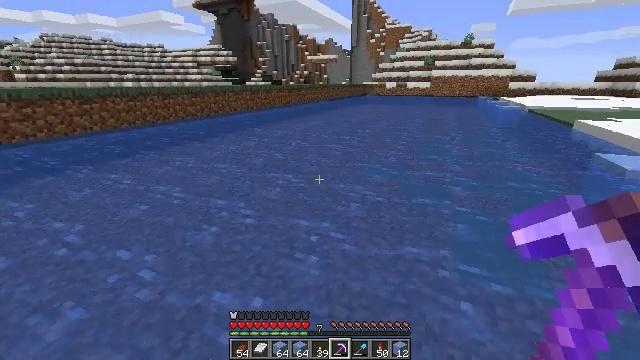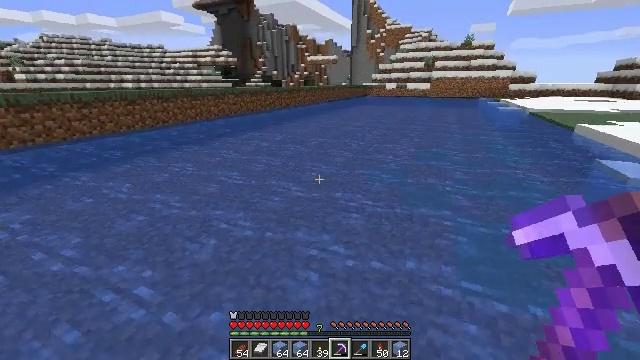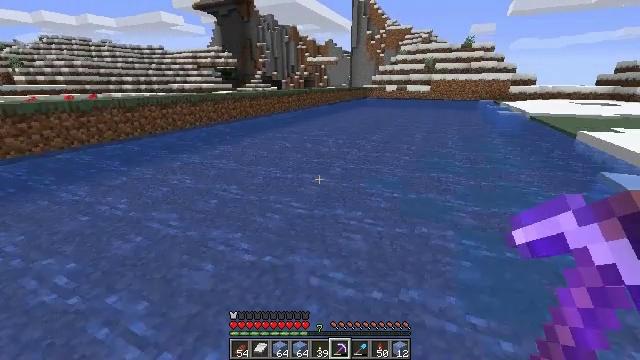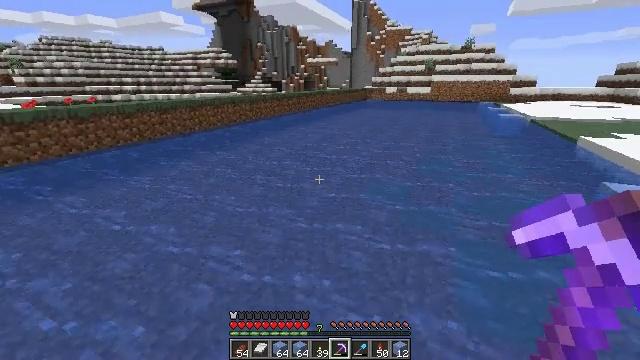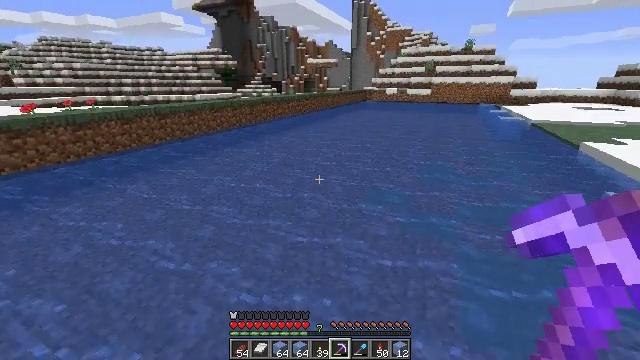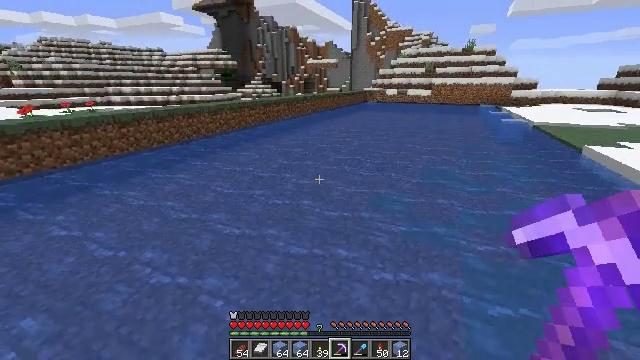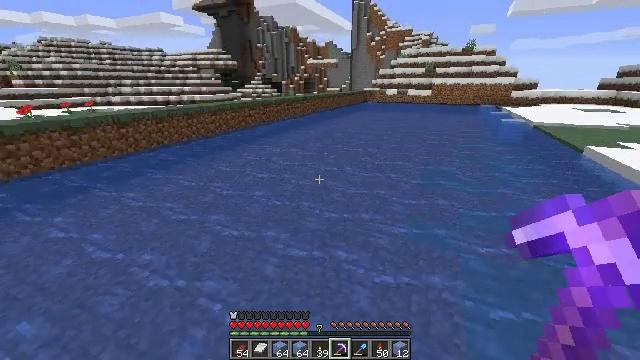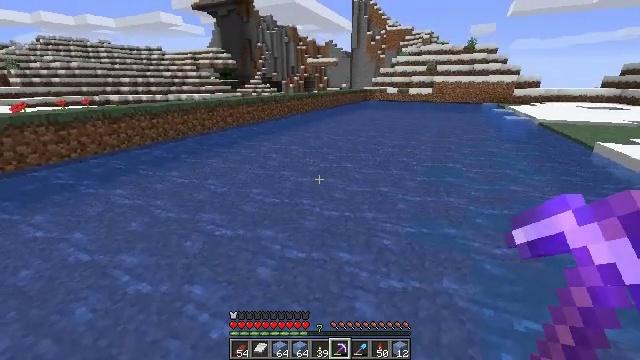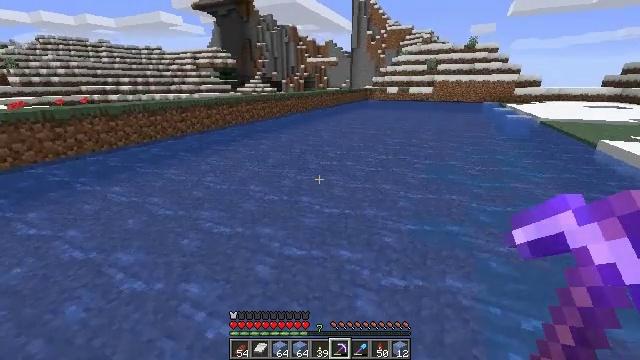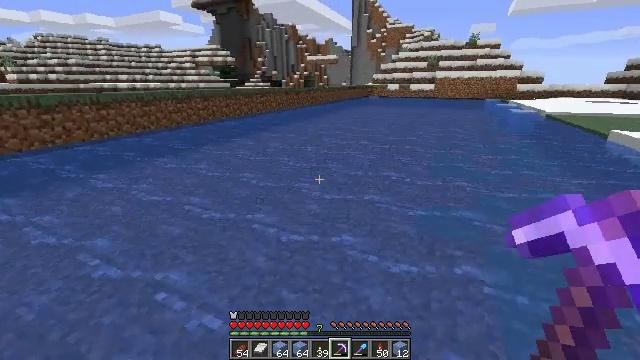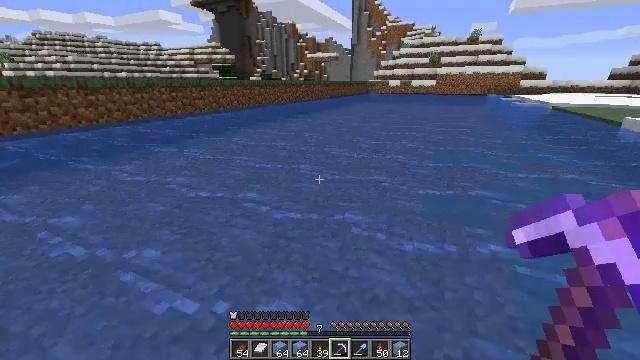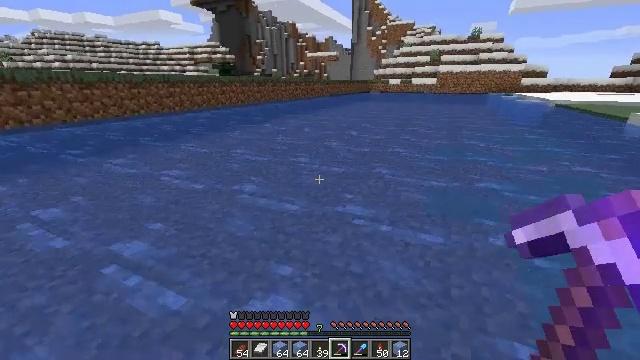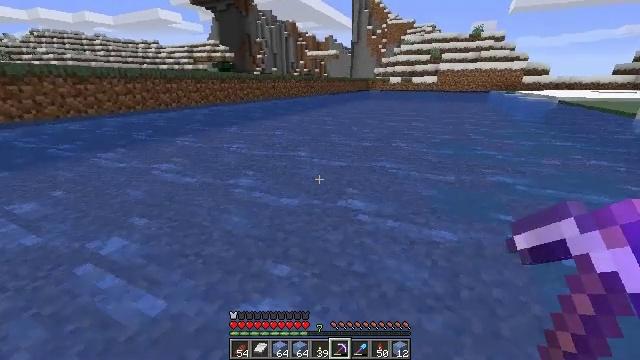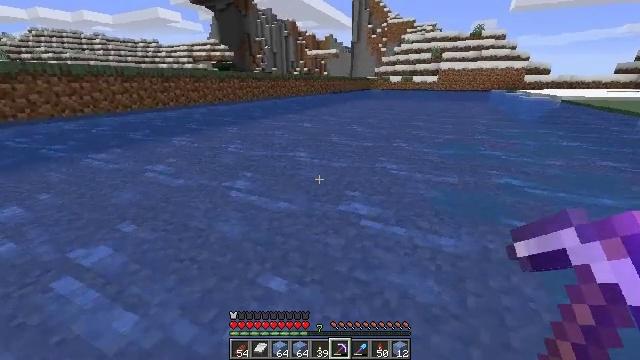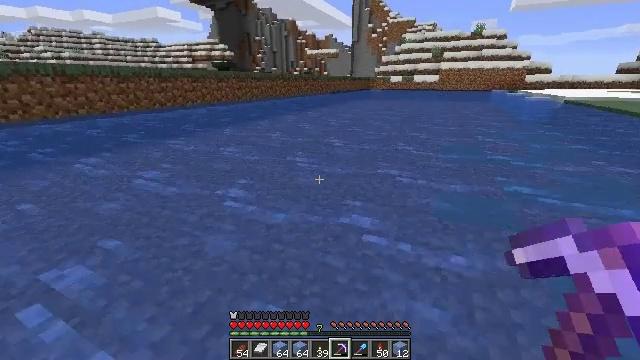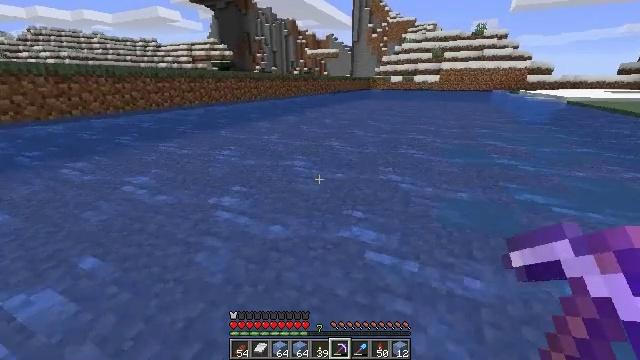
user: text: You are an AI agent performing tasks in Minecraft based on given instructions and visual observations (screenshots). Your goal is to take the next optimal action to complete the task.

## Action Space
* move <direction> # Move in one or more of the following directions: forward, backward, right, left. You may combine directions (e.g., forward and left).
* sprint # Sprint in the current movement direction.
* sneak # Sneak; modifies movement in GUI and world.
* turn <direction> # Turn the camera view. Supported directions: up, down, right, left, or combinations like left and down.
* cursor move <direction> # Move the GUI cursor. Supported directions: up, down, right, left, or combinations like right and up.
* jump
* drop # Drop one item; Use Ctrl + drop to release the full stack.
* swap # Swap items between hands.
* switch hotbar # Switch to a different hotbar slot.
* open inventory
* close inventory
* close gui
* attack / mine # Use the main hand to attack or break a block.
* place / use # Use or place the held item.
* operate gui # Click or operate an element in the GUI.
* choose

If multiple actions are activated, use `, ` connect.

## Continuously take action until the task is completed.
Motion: motion action
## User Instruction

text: Mine ice to use in an ice pathway.
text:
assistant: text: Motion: move forward, jump
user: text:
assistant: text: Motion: move forward, jump
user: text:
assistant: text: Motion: move forward, jump
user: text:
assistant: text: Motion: move forward, jump
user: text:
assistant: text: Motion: move forward, jump
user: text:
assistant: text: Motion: move forward, jump
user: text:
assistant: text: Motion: move forward, jump
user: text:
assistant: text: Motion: move forward
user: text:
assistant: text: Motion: move forward
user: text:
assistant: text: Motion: move forward
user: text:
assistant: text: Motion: move forward
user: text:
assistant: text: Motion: move forward
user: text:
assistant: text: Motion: move forward
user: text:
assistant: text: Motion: move forward
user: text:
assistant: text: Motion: move forward
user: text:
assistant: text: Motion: move forward, turn right and up
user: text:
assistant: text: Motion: move forward, turn right and up
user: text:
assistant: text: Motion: move forward, turn right and up
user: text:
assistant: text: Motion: move forward, turn right
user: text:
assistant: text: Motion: move forward, turn right
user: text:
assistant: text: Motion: move forward, turn right
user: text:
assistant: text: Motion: move forward, turn right
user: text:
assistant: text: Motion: move forward
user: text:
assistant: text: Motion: move forward
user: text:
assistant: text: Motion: move forward, turn left
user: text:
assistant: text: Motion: move forward, turn left
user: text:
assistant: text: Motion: move forward, turn left and down
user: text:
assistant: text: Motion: move forward, turn left and down
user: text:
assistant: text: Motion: move forward
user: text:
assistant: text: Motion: move forward, turn left